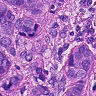
Metastatic tissue present: yes